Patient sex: F
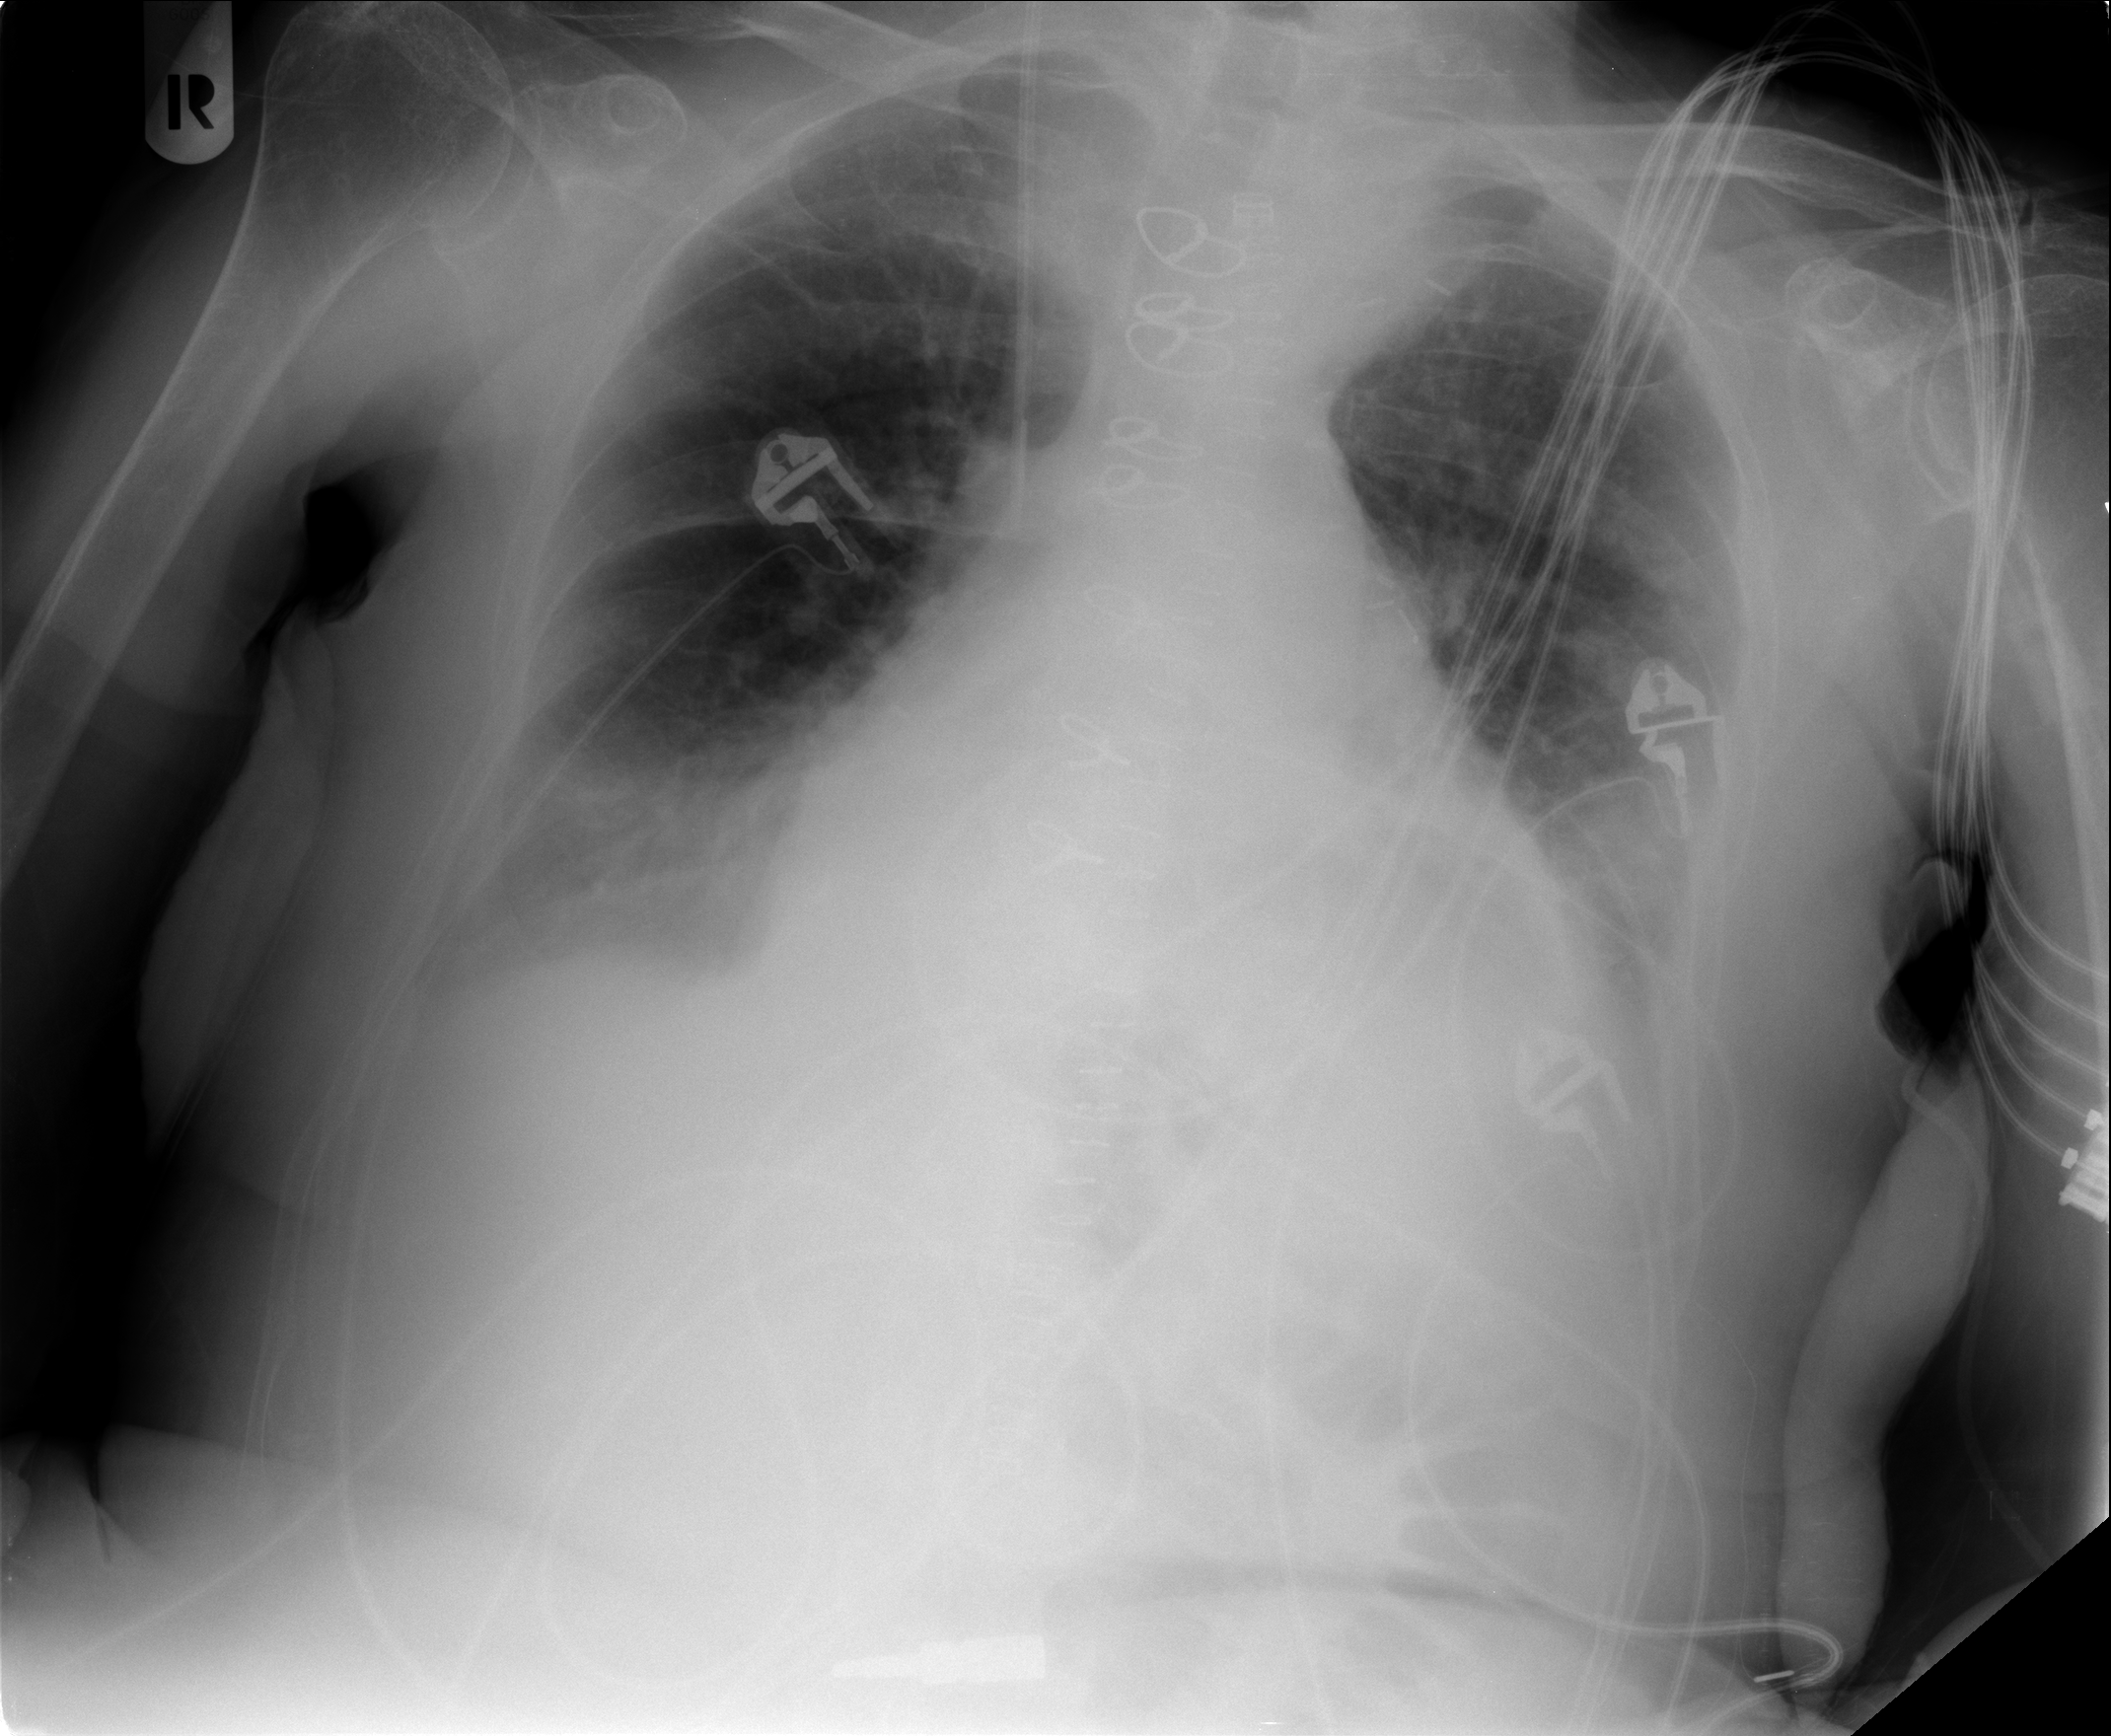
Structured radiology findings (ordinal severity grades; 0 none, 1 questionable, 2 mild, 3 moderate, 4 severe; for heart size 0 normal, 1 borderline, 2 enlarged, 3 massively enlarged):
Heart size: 2
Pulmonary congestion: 2
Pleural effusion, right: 2
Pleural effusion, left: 2
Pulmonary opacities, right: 0
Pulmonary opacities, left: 0
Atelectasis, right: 2
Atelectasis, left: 2